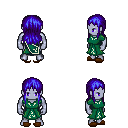
a pixel art fantasy rpg character, male body template, dark elf, purple skin, sash dress, white pants, blue unkempt hairstyle, brown slippers, four views (front, back, left, right), 2x2 character sprite sheet, small pixel art, hard edges, no anti-aliasing